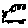
Label: car